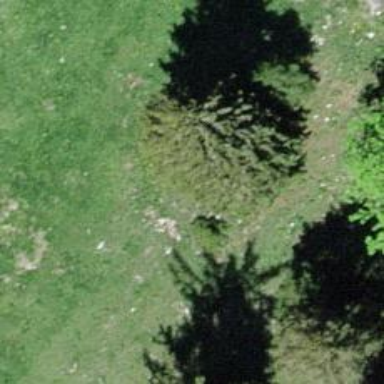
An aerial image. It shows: Needle-leaved tree in nature.